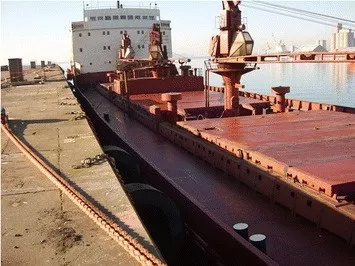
Bulk carrier where the poisoning occurred.
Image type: medical_photograph (skin_photograph)